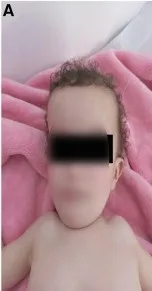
Clinical images of patient V-5 illustrating. Broad forehead.
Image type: medical_photograph (skin_photograph)